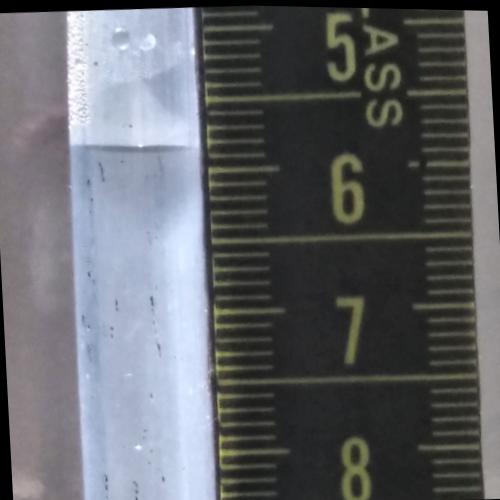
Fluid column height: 5.8 cm